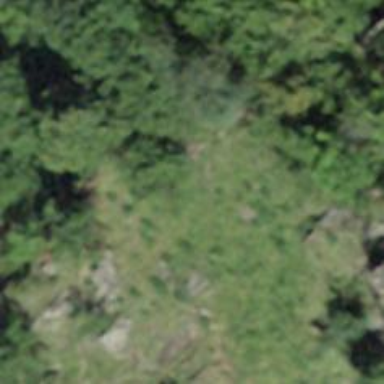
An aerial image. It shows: Cliff in nature.